Question: I am experiencing a strange error when I run my code. I am using an application with Backbone.js and RequireJS. The problem arises when there is an error in the code (any), seems that a backbone or jquery redirect to the url existing adding a question mark ? at the end of the page name:
'''
URL before the error: http://localhost/home#users
URL after the error : http://localhost/home?#users
'''
This causes the page to refresh. Anyone know why this behavior?
This is my code:
'''
var myView = Backbone.View.extend({
events: {
'click button#lookUp':'lookUp'
},
lookUp: function(){
//Force error to show the error calling a function does not exist
this.triggerSomeError();
}
});
'''
Router:
'''
var navigate = function(url) {
appRouter.navigate(url, {
trigger: true
});
}
var initialize = function(){
appRouter = new AppRouter;
Backbone.history.start();
}
'''
Html:
'''
<button class="alinear-btn btn btn-primary" id="lookUp">Imprimir</button>
'''
Chrome developer console:

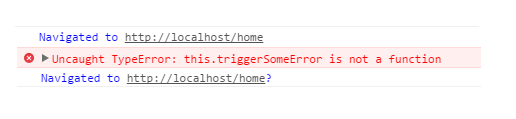
Answer: This is a pretty common error that we've run into. You need to change your code to the following:
'''
var myView = Backbone.View.extend({
events: {
'click button#lookUp':'lookUp'
},
lookUp: function(event) {
event.preventDefault();
//Force error to show the error calling a function does not exist
this.triggerSomeError();
}
});
'''
By default an event object is passed to a function called from the events collection, and you need to use this to prevent the default behavior. You can name the parameter whatever. I just typically call it event to be explicit.
What you are actually suppressing here is the of that , which is to do a . When you do a in the browser it tries to take everything that's in the form and it on to the . In this case the button is not in any form and so it's basically appending nothing and just putting the question mark for the query parameters.
The reason you got down votes and the reason you're getting an error is because you didn't create a method in your view called 'triggerSomeError()' so of course you're going to get an error on that. However that's completely independent and has nothing to do with what's going on with your url path.